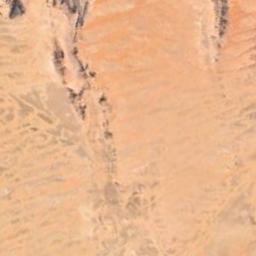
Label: desert